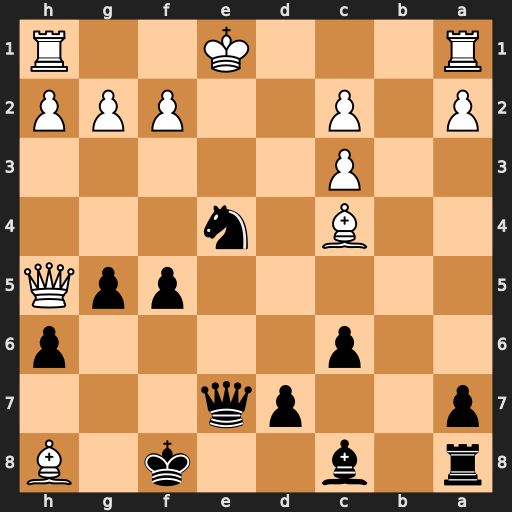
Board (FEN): r1b2k1B/p2pq3/2p4p/5ppQ/2B1n3/2P5/P1P2PPP/R3K2R
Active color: b
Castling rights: KQ
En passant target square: -
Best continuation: Ng3+ Qe2 Nxe2